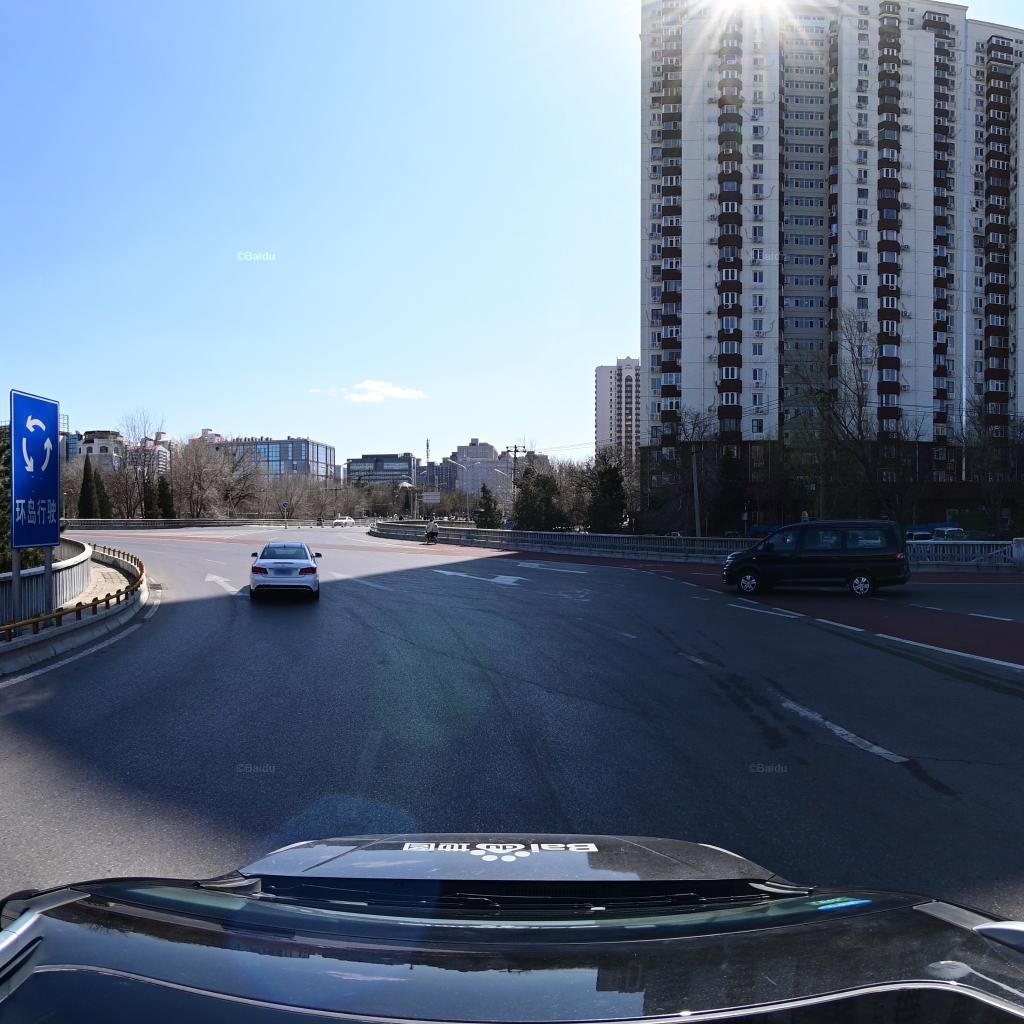
Region: Fengtai
Road damage annotations: longitudinal crack